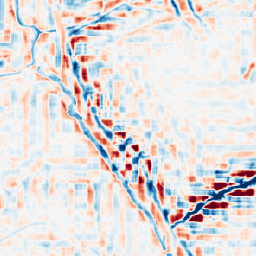
Category: wavelet
Decomposition family: wavelet_reverse_biorthogonal
Decomposition parameters: wavelet: rbio3.5
level: 4
Upsampling method: cubic_catmull_rom
Upsampling parameters: scale: 4
Upsampling scale: 4